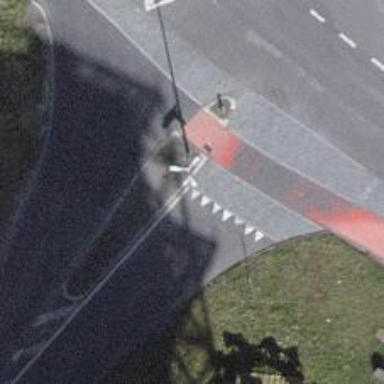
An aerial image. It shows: Road with "give way" sign.